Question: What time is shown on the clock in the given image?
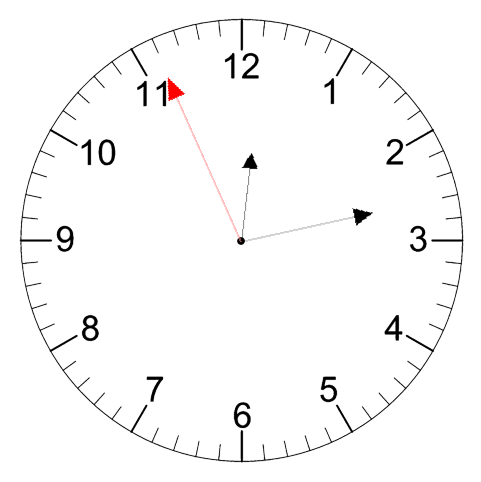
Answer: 12:12:56